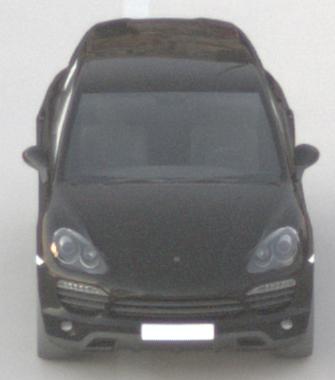
Make: Porsche
Model: Cayenne
Detailed model: Cayenne (958)
Model produced from: 2010/05
Model produced until: 2014/07
Doors: 5
Color: black
Road condition: dry road
Daytime: sunrise or sunset
Contrast: low contrast